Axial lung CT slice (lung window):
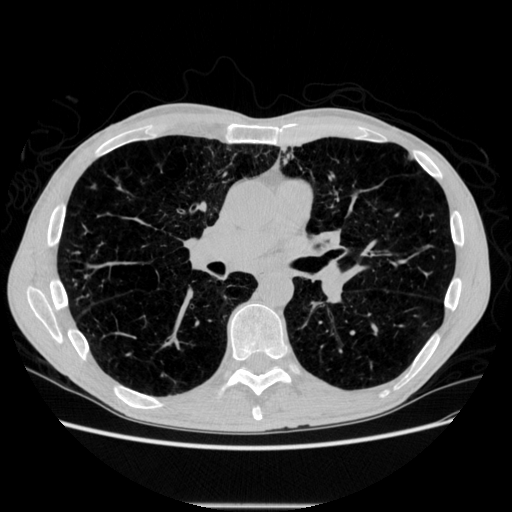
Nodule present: yes
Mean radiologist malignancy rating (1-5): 2